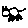
Label: cat